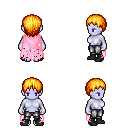
a pixel art fantasy rpg character, female body template, dark elf, purple skin, pink tattered cape, metal pants, light blonde plain hairstyle, black shoes, four views (front, back, left, right), 2x2 character sprite sheet, small pixel art, hard edges, no anti-aliasing